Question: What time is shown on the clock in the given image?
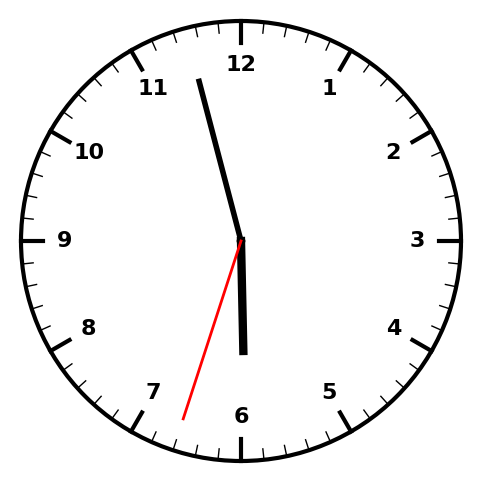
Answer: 05:57:33